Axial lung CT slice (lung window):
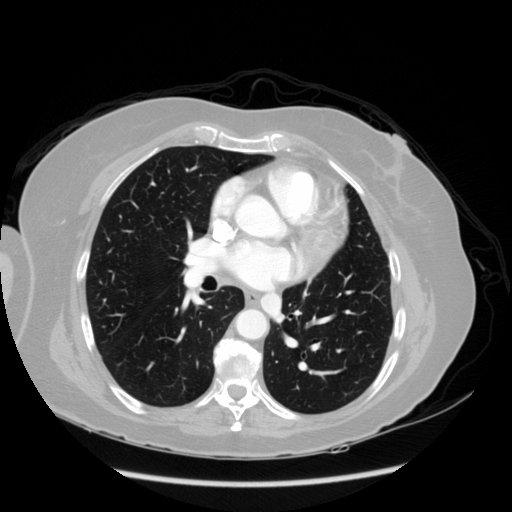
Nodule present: no